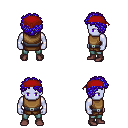
a pixel art fantasy rpg character, male body template, dark elf, purple skin, leather chest armor, teal pants, blue curly afro hairstyle, red bandana, maroon shoes, four views (front, back, left, right), 2x2 character sprite sheet, small pixel art, hard edges, no anti-aliasing